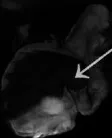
The abdominal enhancement CT showed that there was a lumpy uneven density shadow in the left scrotum, and there was fat and soft tissue density shadow In It which was not related with the contents of the abdominal cavity. After enhancement, it was uneven and patchy, with arc-shaped enhancement,with no obvious changes in fat and cystic parts, clear edges, no connection between the mass and abdominal cavity (C). (The tumor tissue as indicated by arrowheads).
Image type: radiology (ct)